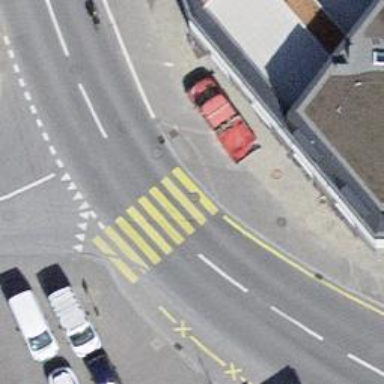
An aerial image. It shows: Uncontrolled zebra crossing.